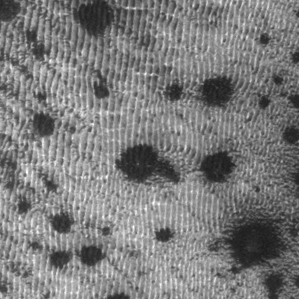
Label: frost